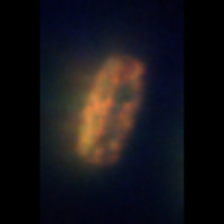
Taxon: Pennate
Group: Diatoms